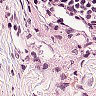
Metastatic tissue present: no